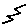
Label: zigzag